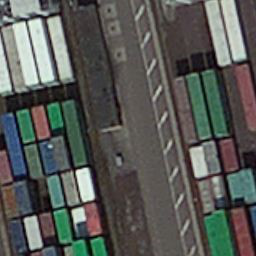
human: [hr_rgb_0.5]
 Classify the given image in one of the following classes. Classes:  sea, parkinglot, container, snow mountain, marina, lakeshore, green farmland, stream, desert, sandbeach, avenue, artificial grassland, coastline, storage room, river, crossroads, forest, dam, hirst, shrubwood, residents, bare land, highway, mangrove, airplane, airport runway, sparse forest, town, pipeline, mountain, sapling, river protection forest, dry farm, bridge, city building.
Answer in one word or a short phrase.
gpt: container